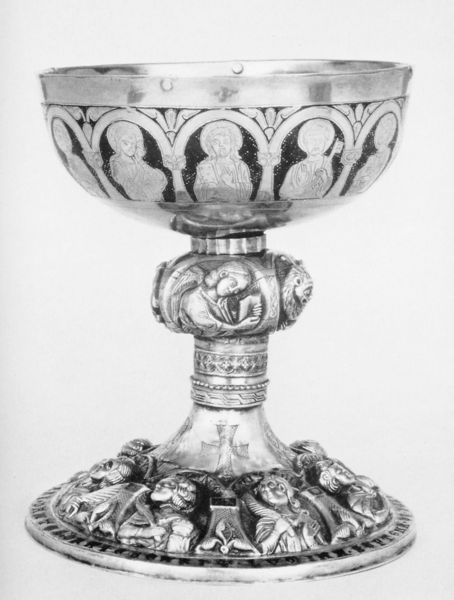
Titel: Siebenbrüderkelch
Standort: Herkunftsland: (D Schwaben) (EU - D - Schwaben)
Institution: Ottobeuren, Katholische Kirchenstiftung
Schlagwörter: fuß, weiß, schwarz, säulen, knoten, schale, silber, sockel, gold, kelch, gotik, engel, krug, relief, treiben, figuren, wein, glanz, metall, stil, bronze, ring, foto, bögen, kreuz, knauf, christlich, heilige, kirchlich, heilig, ziselieren, karolingisch, karolinger, silber gold